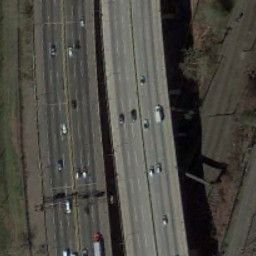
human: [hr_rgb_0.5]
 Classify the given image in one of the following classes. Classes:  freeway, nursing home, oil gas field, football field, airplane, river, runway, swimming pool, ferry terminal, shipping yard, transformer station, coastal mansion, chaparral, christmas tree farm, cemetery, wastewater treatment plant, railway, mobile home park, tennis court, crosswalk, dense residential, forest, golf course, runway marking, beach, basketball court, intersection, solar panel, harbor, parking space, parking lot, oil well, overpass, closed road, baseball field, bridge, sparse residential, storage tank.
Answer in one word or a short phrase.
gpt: overpass